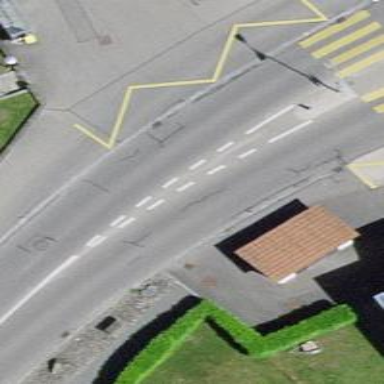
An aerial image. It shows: Public transport stop position.